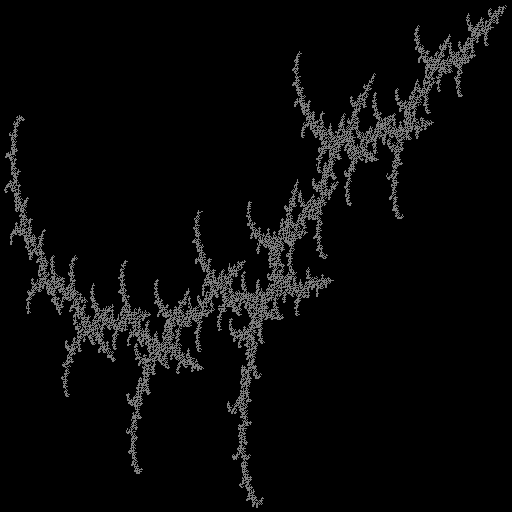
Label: branch